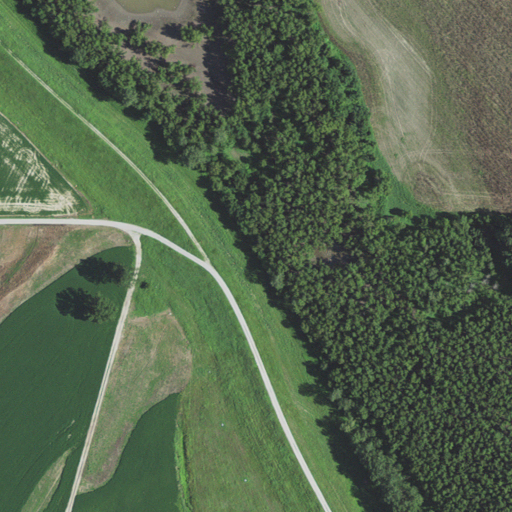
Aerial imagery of cape in Missouri named Jones Point (historical) containing woody wetlands, cultivated crops, low intensity development, pasture, open development, open water, medium intensity development, barren land, and herbaceous wetlands